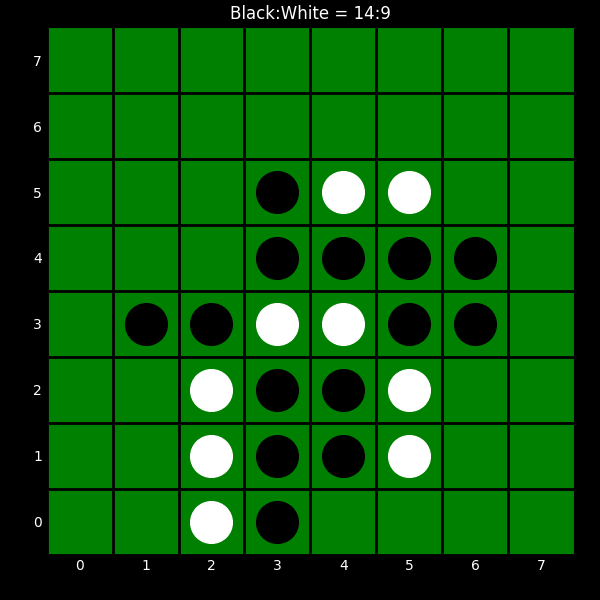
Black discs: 14
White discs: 9